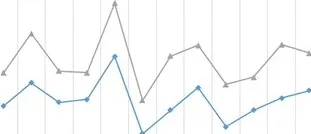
Pharmacy dispensing of Piritramid-packs with 10 vials (7,5 mg in 1 ml; 15 mg in 2 ml) per month in 2012.
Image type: pathology (immunostaining)